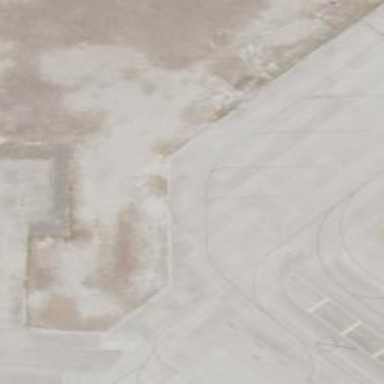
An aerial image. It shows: View of taxiway at the airport.